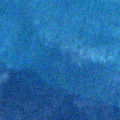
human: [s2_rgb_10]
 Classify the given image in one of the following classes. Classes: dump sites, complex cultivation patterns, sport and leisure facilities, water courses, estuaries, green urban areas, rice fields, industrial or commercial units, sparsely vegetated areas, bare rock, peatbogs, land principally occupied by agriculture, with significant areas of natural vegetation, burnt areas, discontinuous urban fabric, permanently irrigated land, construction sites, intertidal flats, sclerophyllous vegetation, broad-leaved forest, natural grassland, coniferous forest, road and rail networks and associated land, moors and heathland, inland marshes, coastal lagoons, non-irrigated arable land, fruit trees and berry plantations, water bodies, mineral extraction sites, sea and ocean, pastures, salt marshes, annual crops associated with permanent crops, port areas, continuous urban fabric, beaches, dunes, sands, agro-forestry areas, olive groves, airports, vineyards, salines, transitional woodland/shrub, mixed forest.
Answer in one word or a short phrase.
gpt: sea and ocean